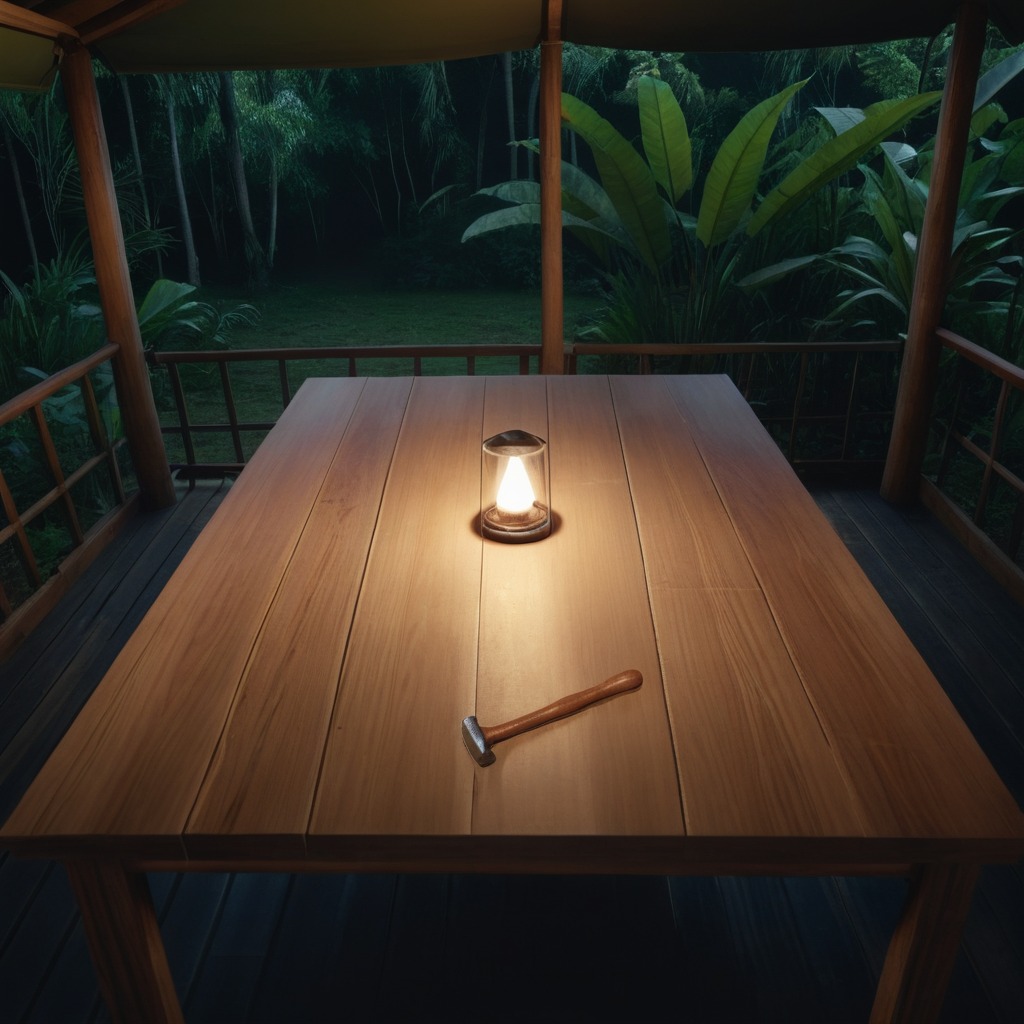
A hammer is lying on the wooden table inside a jungle field workshop tent at night.